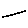
Label: line